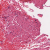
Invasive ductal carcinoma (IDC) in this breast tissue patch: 0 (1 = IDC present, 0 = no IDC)